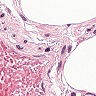
Metastatic tissue present: no